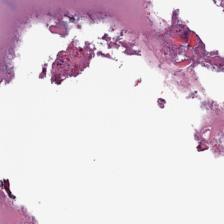
Label: Non-Tumor